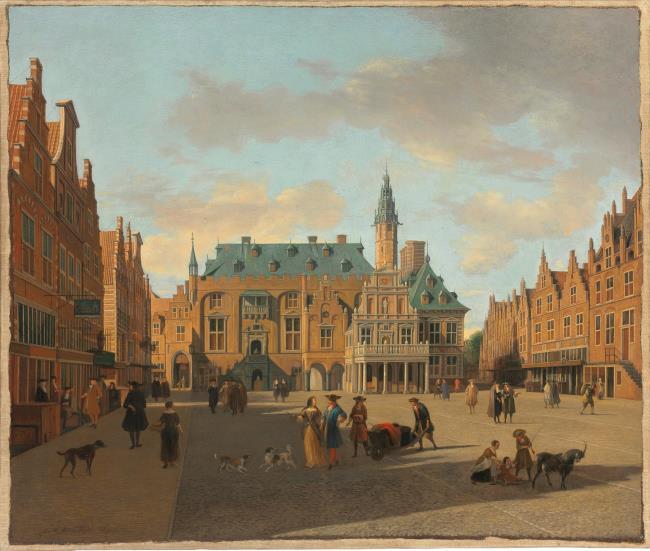
Title: View of the Grote Markt with the town hall in Haarlem
Artist: Gerrit Berckheyde
Earliest date: 1691
Latest date: 1691
Genre: painting
Iconography: cattle
Keywords: topography, cityscape, square (open space), city hall, signboard, walker, dog, goat-cart, child